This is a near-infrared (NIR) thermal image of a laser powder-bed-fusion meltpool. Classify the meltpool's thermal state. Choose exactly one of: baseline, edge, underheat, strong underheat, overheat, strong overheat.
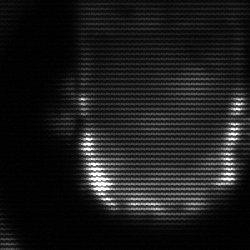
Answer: baseline